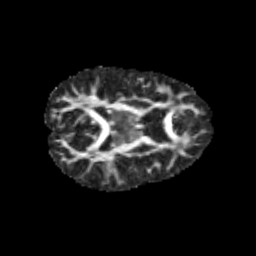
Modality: FA
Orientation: axial
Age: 11
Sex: female
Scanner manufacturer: siemens
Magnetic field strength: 3 T
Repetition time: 3.8 s
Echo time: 0.07 s